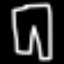
Label: pants